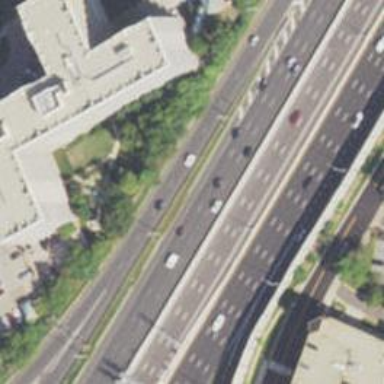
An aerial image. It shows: Motorway junction.